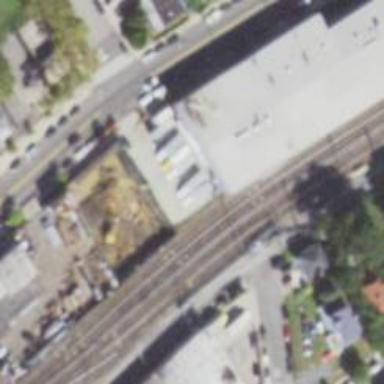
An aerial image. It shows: Electrified railway yard with rail tracks.